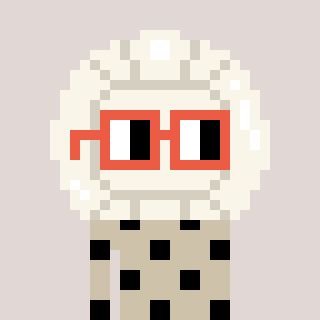
a pixel art character with square orange glasses, a volleyball-shaped head and a bege-colored body on a warm background